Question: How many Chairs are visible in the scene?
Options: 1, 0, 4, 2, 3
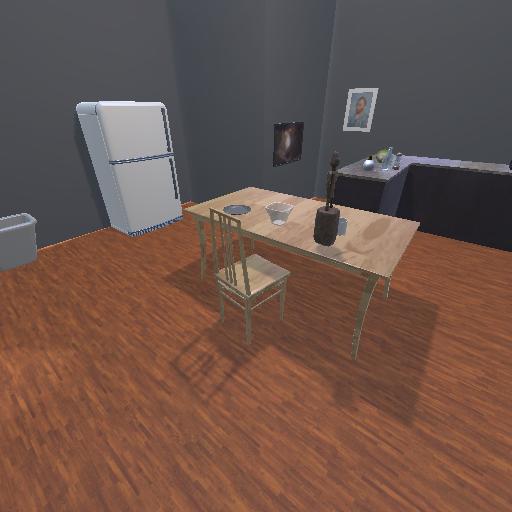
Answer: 1